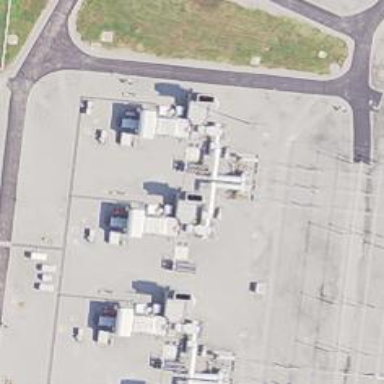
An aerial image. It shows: Generator powered by gas and oil.